Interaction volume radius: 5 \u00c5
Interaction volume height: 30 \u00c5
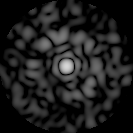
Disorder parameter: 0.8328